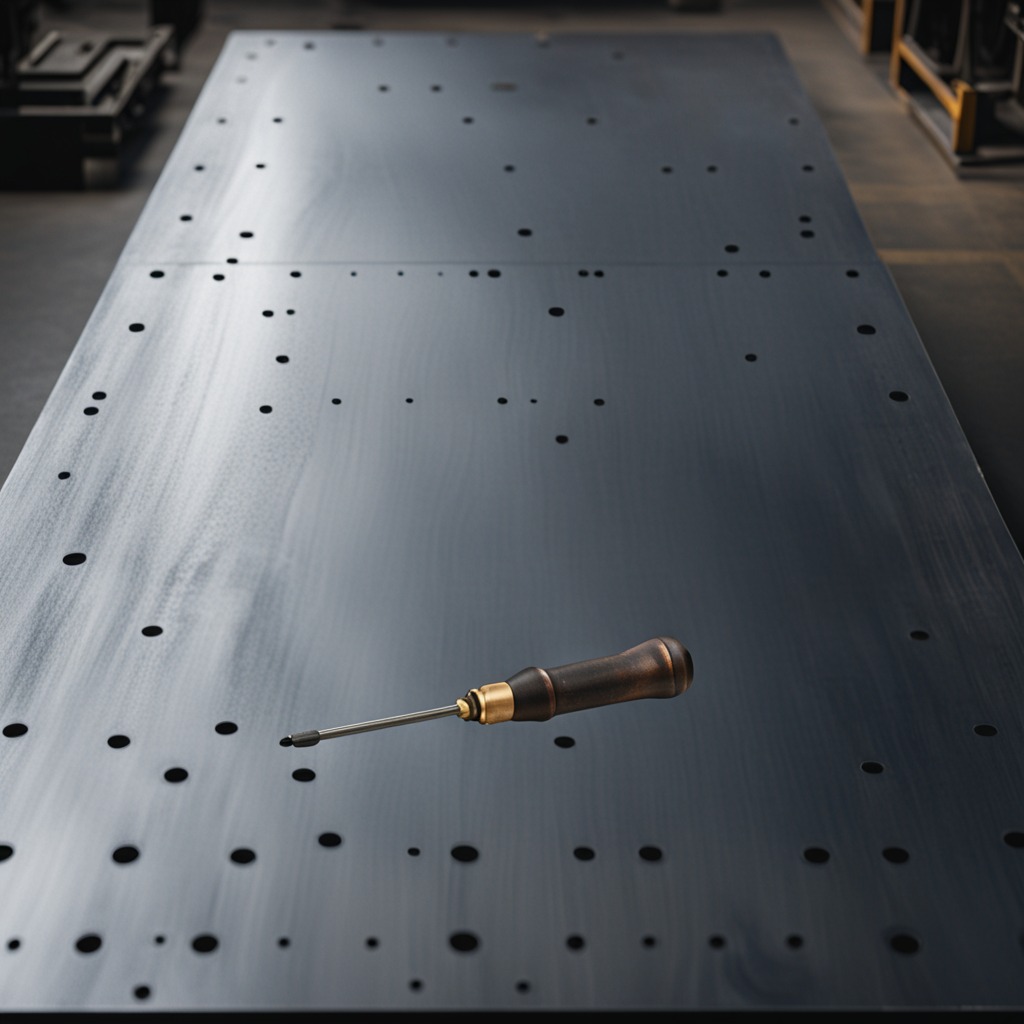
A screwdriver is lying on a cold steel table in a mining workshop.